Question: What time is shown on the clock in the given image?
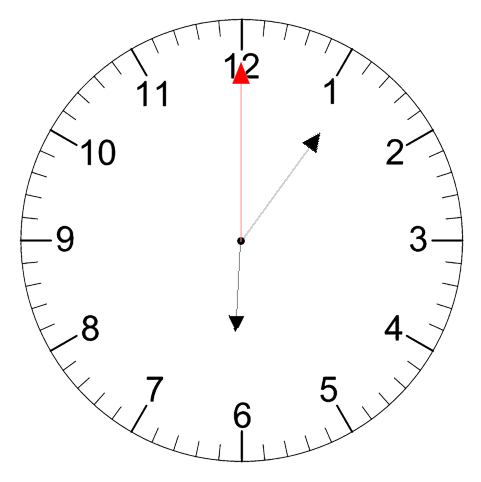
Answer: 06:06:00